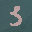
Label: 3